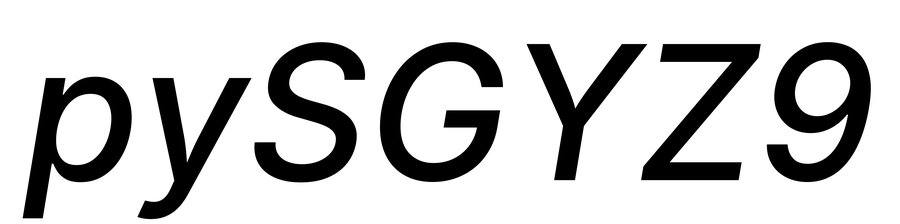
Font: Inter-Italic_Medium_Italic